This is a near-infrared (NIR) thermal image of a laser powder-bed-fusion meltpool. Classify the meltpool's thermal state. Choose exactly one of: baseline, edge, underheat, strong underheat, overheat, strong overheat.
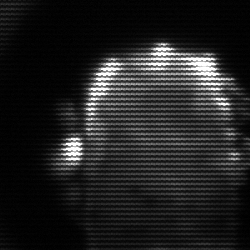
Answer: baseline